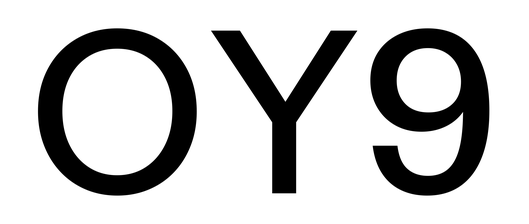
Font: InstrumentSans_Medium